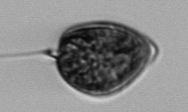
Label: Prorocentrum_micans